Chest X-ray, PA view. Patient: 53 years old, sex F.
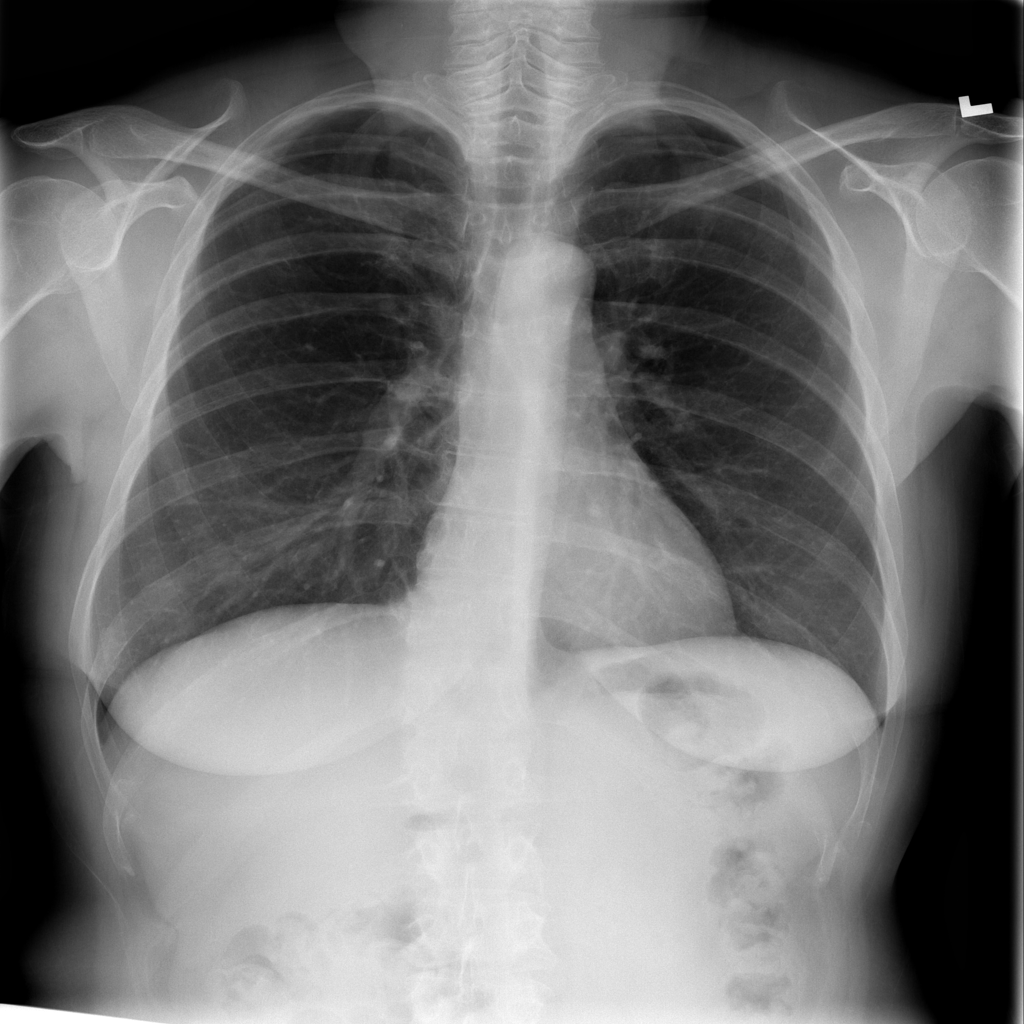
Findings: No Finding